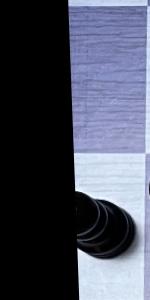
Label: Pawn_Black